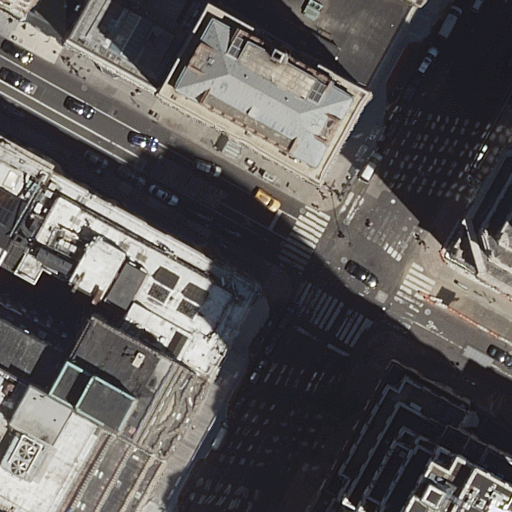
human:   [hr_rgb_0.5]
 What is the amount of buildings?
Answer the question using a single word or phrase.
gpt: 13

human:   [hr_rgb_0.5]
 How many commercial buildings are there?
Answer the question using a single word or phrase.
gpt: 0

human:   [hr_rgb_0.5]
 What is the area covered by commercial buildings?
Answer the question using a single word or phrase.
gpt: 0m2

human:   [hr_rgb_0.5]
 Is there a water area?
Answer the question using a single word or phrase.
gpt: no

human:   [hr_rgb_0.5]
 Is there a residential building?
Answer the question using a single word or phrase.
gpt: yes

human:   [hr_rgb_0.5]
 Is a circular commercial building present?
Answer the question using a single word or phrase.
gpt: no

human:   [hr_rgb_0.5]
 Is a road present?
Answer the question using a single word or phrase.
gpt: yes

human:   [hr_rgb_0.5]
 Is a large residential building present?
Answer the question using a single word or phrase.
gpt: yes

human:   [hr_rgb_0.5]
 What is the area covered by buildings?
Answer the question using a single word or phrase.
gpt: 5121m2

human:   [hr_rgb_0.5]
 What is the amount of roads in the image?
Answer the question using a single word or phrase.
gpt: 4

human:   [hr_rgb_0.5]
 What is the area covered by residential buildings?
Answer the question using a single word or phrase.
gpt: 5121m2

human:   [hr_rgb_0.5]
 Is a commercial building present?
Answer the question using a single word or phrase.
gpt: no

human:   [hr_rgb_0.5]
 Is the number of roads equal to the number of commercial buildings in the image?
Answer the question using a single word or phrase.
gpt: no

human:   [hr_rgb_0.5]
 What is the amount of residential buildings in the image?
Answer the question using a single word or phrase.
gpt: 13

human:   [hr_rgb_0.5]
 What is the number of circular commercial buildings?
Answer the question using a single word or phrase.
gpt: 0

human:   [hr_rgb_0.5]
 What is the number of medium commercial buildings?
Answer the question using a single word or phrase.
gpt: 0

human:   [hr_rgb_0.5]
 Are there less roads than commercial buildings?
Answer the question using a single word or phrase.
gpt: no

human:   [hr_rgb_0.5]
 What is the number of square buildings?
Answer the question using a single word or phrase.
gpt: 0

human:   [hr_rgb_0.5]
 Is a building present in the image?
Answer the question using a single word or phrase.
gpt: yes

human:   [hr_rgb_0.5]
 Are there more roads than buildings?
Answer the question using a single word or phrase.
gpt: no

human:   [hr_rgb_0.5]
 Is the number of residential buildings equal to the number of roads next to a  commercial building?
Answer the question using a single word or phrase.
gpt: no

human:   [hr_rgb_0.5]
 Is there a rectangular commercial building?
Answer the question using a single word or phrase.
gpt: no

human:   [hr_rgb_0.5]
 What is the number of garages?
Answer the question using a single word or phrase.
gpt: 0

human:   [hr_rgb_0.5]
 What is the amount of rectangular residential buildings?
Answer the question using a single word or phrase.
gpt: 11

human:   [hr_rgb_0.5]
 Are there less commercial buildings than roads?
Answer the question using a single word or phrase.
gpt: yes

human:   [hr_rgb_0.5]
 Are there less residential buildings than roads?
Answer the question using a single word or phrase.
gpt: no

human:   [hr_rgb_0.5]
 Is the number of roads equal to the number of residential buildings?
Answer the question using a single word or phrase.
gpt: no

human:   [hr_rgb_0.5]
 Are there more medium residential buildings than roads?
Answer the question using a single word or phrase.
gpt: no

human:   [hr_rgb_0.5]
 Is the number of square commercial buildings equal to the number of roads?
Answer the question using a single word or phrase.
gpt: no

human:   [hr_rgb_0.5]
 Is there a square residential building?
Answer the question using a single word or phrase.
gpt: no

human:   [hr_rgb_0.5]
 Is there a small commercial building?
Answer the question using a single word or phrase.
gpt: no

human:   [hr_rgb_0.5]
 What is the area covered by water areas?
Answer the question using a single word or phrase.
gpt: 0m2

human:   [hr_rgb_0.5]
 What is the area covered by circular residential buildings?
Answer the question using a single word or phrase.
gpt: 0m2

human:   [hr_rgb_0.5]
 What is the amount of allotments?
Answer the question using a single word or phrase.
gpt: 0

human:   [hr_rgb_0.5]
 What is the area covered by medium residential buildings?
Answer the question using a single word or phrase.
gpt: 1068m2

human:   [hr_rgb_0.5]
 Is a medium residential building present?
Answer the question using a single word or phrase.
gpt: yes

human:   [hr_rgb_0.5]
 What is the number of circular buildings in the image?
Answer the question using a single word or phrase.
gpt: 0

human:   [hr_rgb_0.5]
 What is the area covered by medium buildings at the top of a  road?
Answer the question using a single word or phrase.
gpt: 1068m2

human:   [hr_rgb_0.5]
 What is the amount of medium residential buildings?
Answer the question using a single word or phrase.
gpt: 4

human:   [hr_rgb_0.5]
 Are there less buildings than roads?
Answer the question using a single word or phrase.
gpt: no

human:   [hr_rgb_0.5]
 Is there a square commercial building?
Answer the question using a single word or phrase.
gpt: no

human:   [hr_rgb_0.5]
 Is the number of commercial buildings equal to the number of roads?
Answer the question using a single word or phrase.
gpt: no

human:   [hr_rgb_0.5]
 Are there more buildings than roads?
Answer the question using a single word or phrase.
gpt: yes

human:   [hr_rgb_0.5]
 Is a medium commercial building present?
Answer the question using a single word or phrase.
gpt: no

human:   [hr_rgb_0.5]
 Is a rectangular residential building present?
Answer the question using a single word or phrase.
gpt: yes

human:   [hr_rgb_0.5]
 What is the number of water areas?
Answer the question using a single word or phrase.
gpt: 0

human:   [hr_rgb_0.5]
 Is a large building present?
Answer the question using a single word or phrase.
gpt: yes

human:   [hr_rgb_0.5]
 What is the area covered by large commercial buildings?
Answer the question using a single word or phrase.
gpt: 0m2

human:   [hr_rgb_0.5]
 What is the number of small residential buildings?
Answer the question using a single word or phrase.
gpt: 4

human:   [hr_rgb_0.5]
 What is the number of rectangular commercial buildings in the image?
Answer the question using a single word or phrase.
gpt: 0

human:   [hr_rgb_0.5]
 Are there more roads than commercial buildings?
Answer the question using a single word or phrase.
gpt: yes

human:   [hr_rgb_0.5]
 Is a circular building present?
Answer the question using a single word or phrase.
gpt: no

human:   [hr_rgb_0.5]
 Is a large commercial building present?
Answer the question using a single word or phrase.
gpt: no

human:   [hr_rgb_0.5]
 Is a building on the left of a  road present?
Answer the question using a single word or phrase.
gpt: yes

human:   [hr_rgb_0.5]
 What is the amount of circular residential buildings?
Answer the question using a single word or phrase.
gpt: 0

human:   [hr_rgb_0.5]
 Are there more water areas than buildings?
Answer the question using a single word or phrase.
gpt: no

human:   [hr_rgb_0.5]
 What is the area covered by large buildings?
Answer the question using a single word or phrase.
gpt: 3955m2

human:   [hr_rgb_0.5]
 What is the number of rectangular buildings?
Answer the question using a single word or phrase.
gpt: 11

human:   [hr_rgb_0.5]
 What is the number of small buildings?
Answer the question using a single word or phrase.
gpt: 4

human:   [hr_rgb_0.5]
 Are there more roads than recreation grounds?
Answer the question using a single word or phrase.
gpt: yes

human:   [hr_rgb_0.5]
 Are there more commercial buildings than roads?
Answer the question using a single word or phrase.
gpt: no

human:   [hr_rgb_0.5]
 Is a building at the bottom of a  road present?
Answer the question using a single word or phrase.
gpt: yes

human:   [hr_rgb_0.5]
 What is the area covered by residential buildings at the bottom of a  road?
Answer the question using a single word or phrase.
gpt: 3511m2

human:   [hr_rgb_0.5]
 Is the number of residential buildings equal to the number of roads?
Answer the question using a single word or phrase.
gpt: no